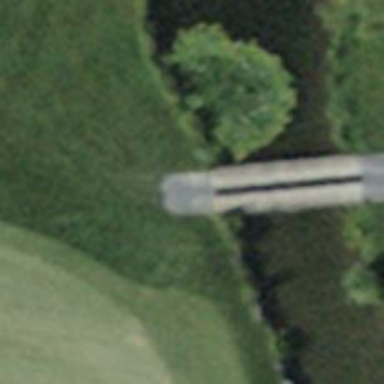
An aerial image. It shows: Service road bridge designated for golf cart use.